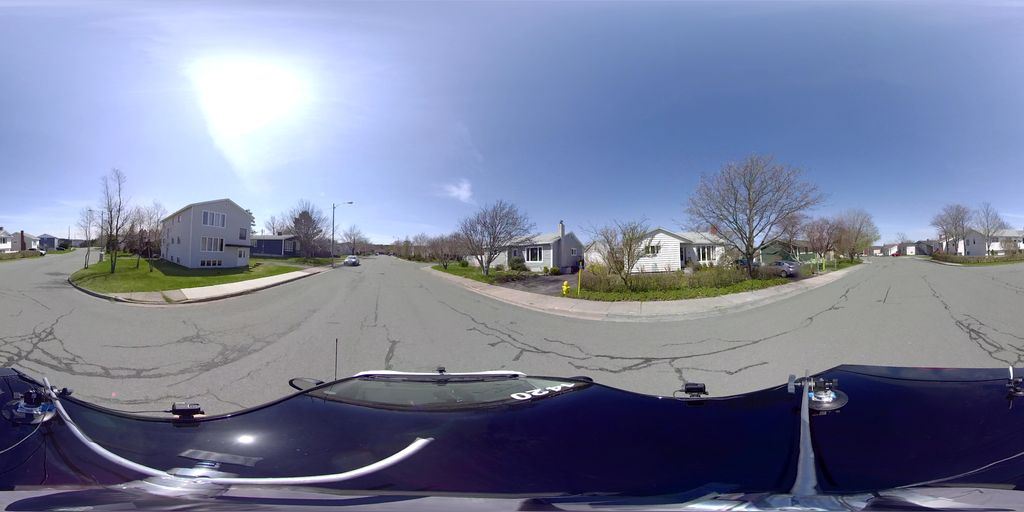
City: st_johns